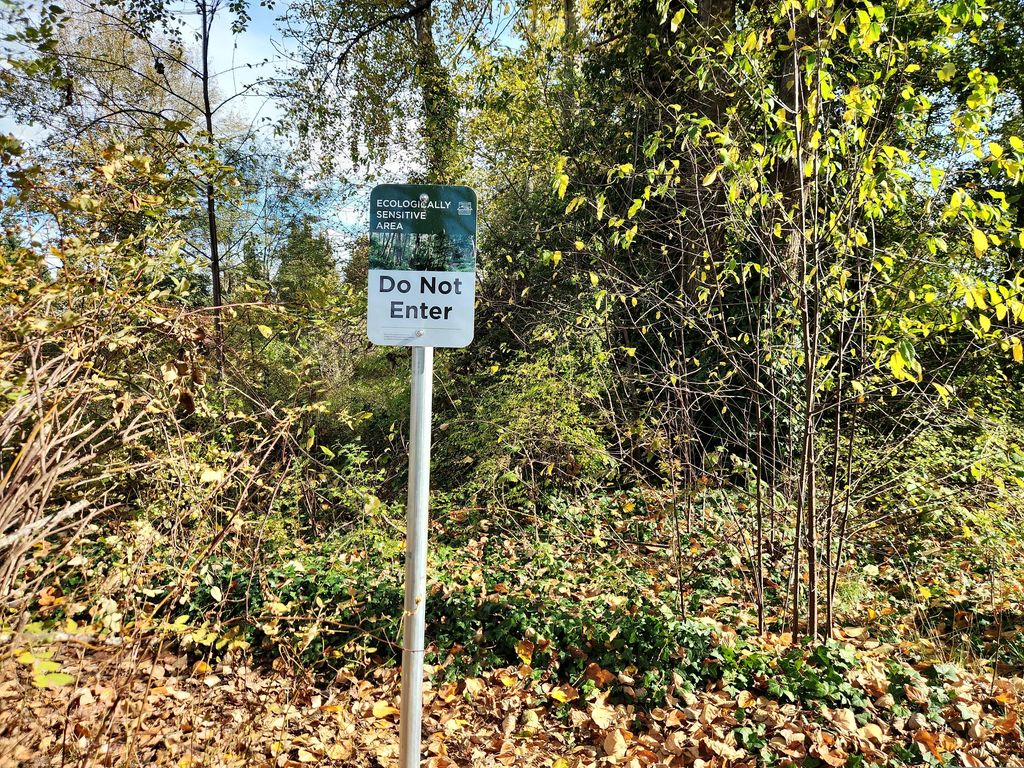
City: vancouver